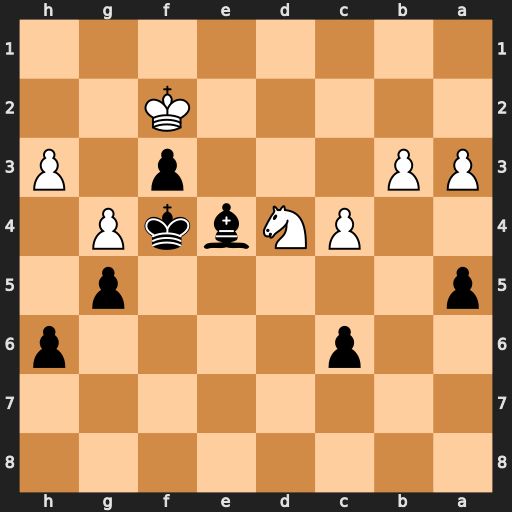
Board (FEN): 8/8/2p4p/p5p1/2PNbkP1/PP3p1P/5K2/8
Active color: b
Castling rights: -
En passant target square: -
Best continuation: Ke5 Nf5 Bxf5 gxf5 c5